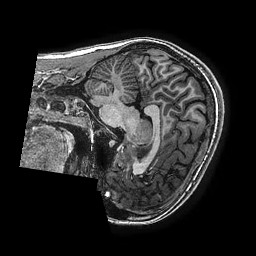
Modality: T1w
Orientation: sagittal
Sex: female
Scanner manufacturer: ge
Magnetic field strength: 3 T
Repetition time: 0.007644 s
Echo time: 0.003468 s